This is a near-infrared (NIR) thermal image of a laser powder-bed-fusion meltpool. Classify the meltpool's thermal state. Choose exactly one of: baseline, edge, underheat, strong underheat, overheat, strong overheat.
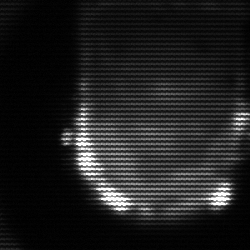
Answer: baseline